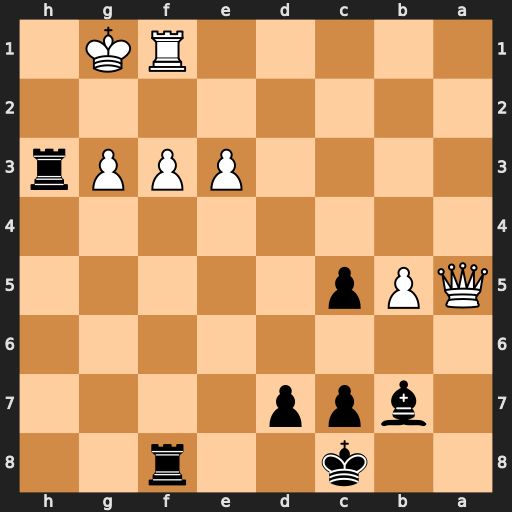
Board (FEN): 2k2r2/1bpp4/8/QPp5/8/4PPPr/8/5RK1
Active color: b
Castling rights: -
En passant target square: -
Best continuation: Rxg3+ Kf2 Rgxf3+ Ke2 Rxf1